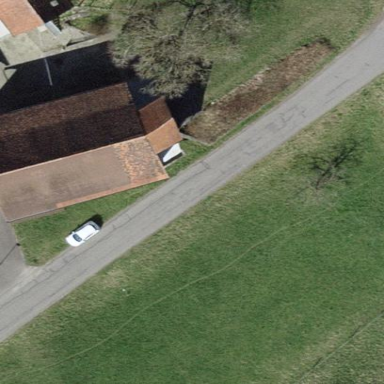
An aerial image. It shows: Gabled roof on farm auxiliary building.